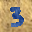
Label: 3